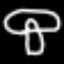
Label: mushroom